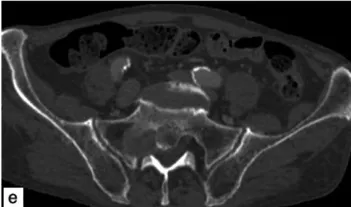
Axial CT bone window (e) showing initial erosive bone changes on right S1 sacral foramina.
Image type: radiology (ct)